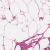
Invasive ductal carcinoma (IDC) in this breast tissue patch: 0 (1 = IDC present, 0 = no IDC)